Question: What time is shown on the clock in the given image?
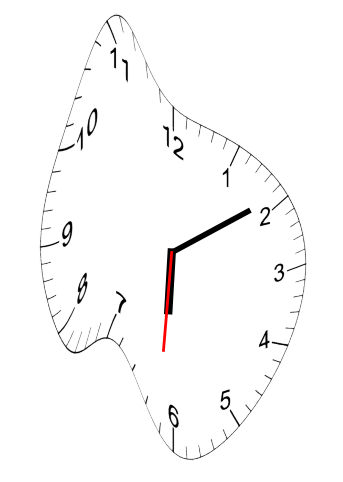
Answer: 06:09:31